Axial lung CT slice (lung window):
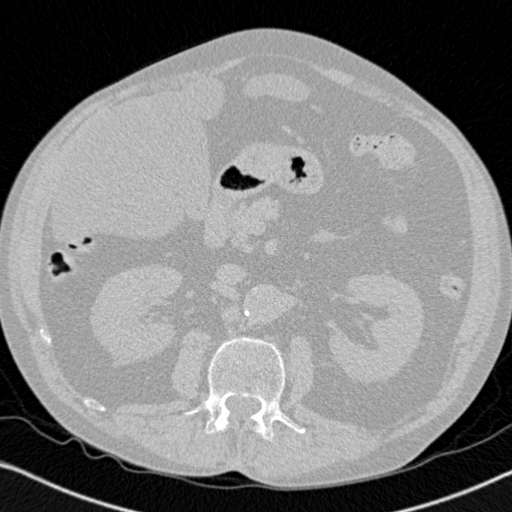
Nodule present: no